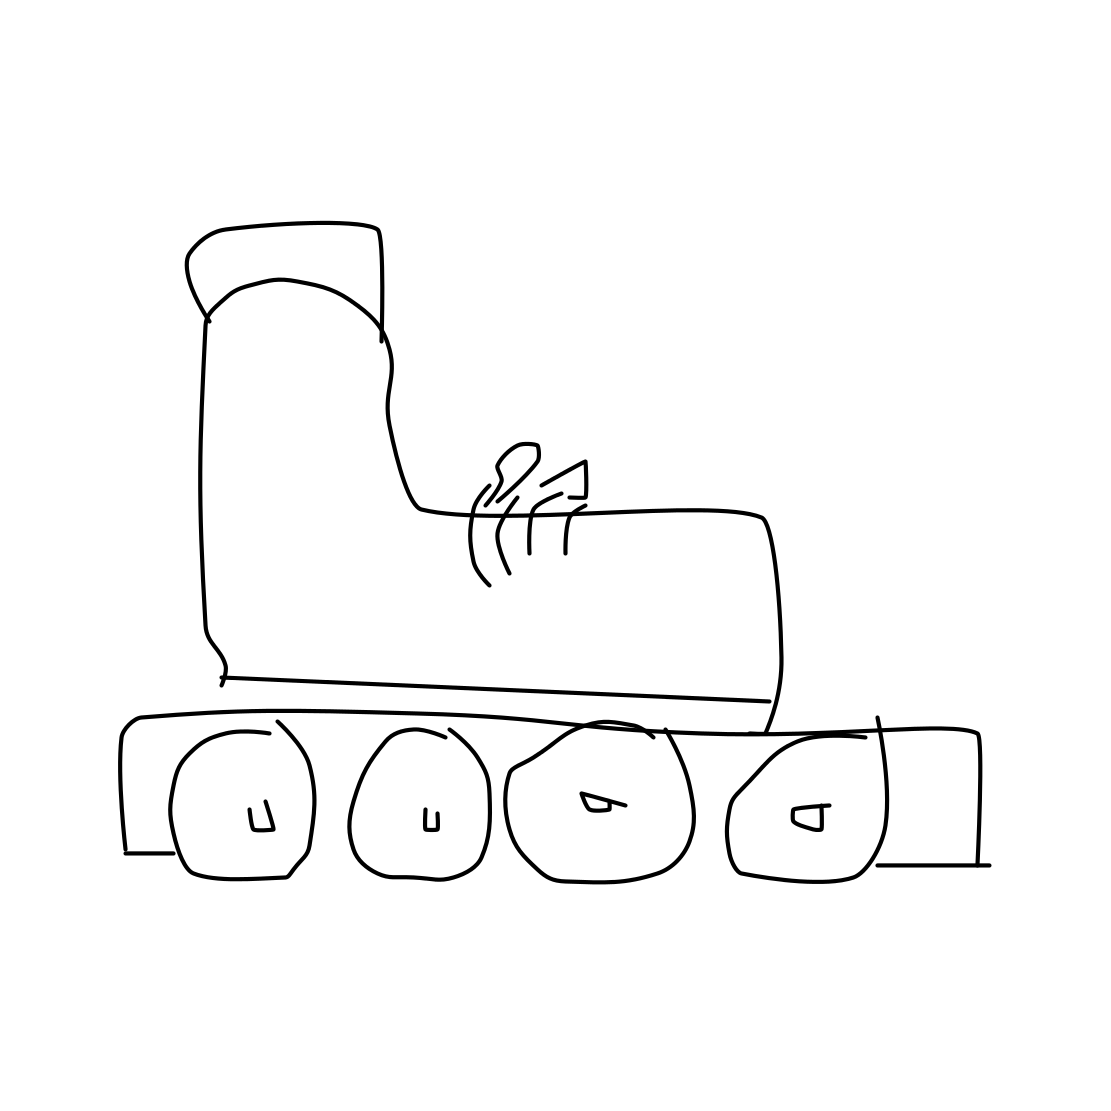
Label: rollerblades